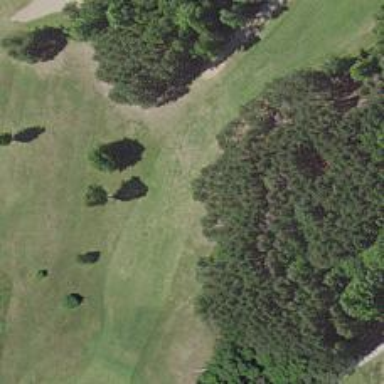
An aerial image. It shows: Golf fairway surrounded by grass.